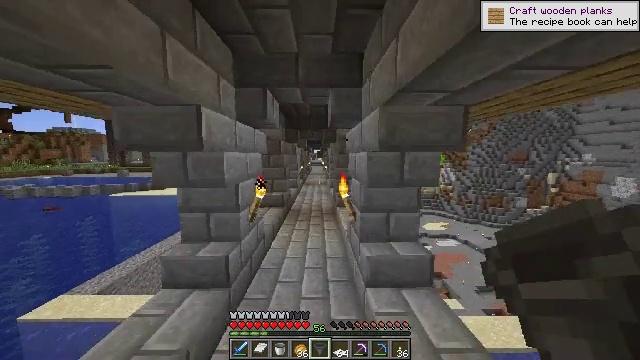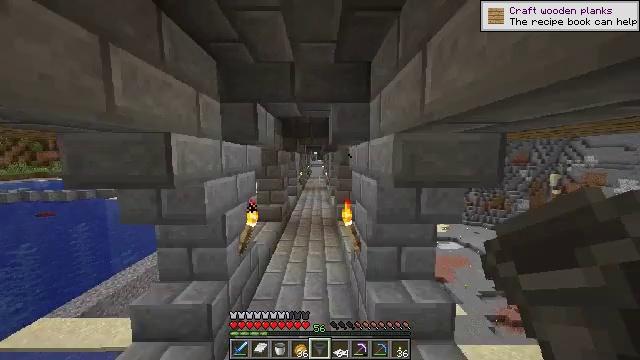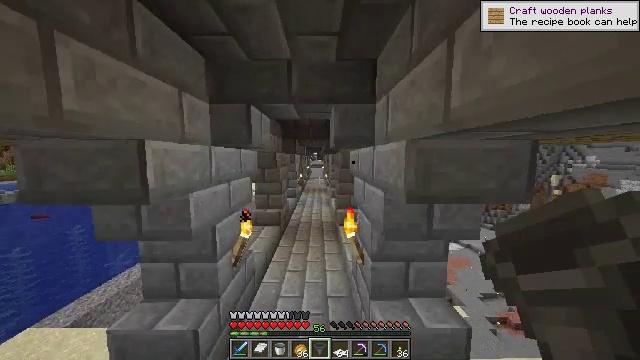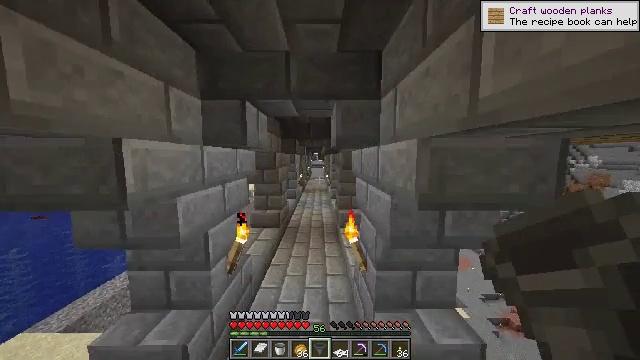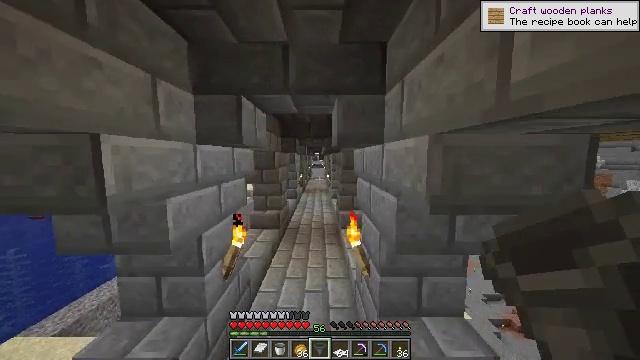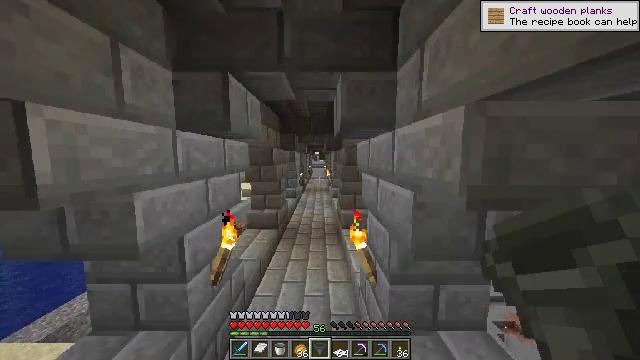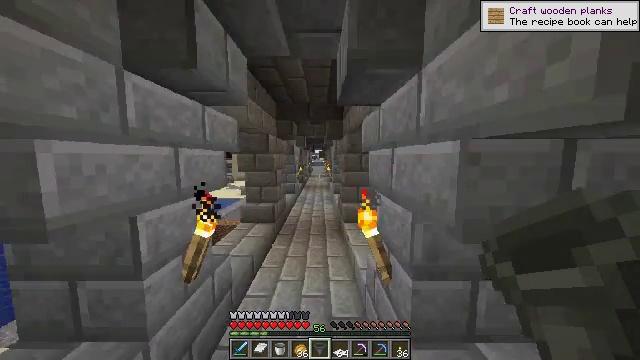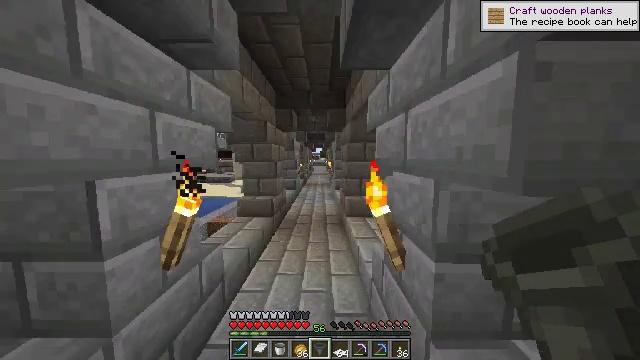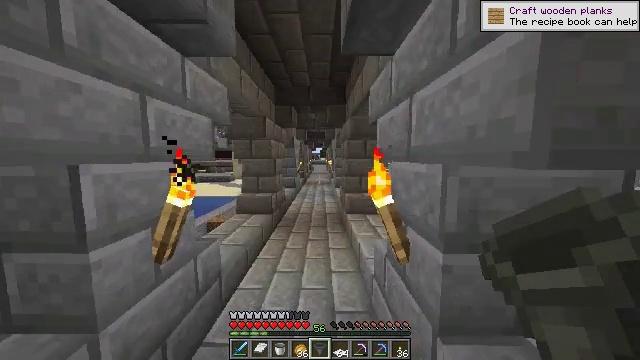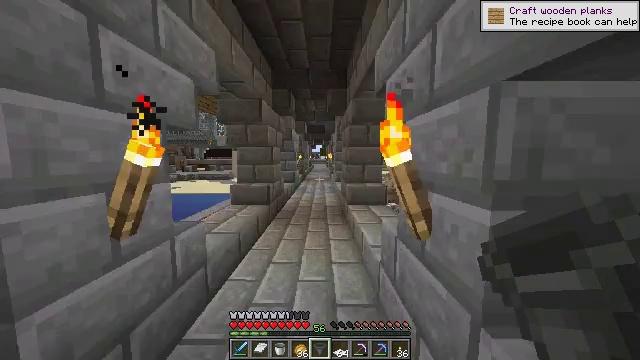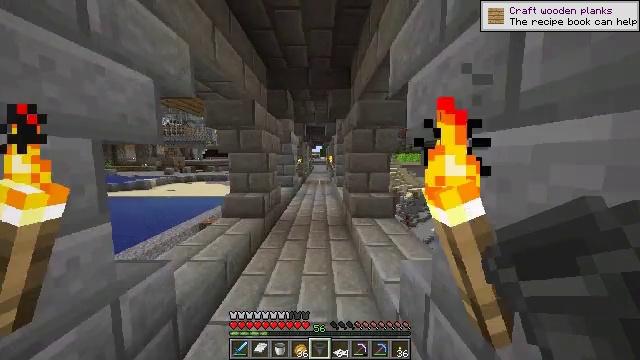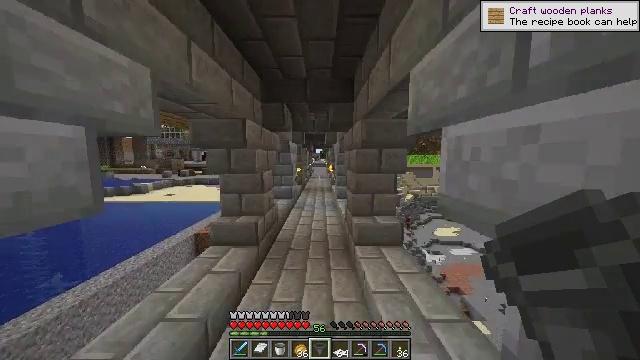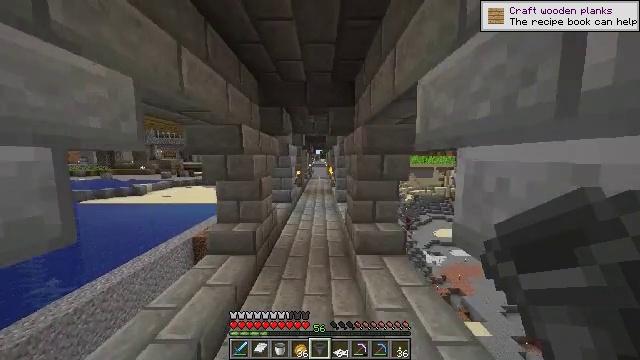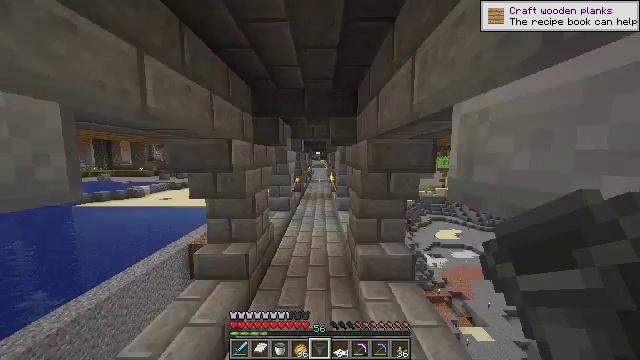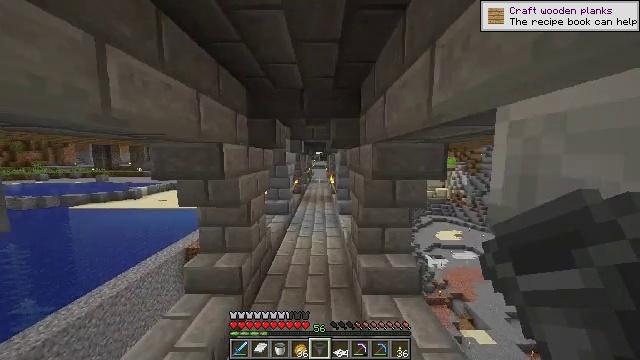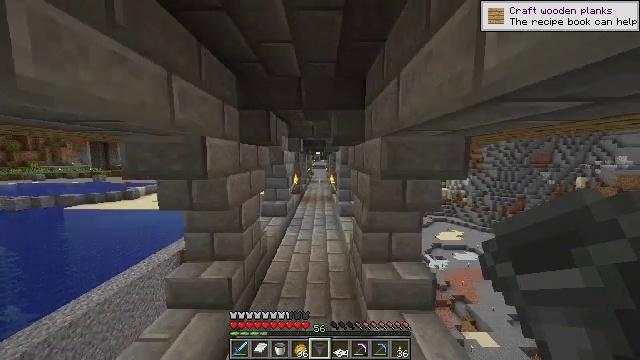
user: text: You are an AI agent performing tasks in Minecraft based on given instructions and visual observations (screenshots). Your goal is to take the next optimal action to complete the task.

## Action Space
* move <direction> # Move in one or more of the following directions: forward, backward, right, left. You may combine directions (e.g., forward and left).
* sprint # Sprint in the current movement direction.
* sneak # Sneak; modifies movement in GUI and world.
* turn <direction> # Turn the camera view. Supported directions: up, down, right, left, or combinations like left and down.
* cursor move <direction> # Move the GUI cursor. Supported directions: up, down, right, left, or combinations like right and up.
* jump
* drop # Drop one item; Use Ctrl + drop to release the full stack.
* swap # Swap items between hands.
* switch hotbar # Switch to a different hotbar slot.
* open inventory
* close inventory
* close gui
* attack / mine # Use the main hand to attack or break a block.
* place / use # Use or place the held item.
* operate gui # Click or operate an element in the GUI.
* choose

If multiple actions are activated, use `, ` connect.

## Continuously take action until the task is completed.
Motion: motion action
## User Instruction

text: Drop a white carpet.
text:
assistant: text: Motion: move forward, jump
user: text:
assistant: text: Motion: move forward, jump
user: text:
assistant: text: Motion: move forward, jump
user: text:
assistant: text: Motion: move forward, jump
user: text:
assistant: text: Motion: move forward, jump
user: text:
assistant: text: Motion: move forward, jump
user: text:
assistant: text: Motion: move forward, jump
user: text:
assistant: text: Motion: move forward, jump
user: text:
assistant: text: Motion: move forward, jump
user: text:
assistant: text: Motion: move forward, jump
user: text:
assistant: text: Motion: move forward, jump
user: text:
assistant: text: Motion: move forward, jump
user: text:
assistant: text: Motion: move forward, jump
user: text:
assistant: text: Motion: move forward, jump
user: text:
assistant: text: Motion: move forward, jump
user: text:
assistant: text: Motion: move forward, jump
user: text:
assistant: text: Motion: move forward, jump
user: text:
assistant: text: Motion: move forward, jump
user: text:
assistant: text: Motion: move forward, jump
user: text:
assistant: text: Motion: move forward, jump
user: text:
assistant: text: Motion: move forward, jump
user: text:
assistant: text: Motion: move forward, jump
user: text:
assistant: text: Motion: move forward, jump
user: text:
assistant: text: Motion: move forward, jump
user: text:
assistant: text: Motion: move forward, jump
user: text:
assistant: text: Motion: move forward, jump
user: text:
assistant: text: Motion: move forward, jump
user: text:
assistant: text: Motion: move forward, jump
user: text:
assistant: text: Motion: move forward, jump
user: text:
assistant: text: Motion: move forward, jump